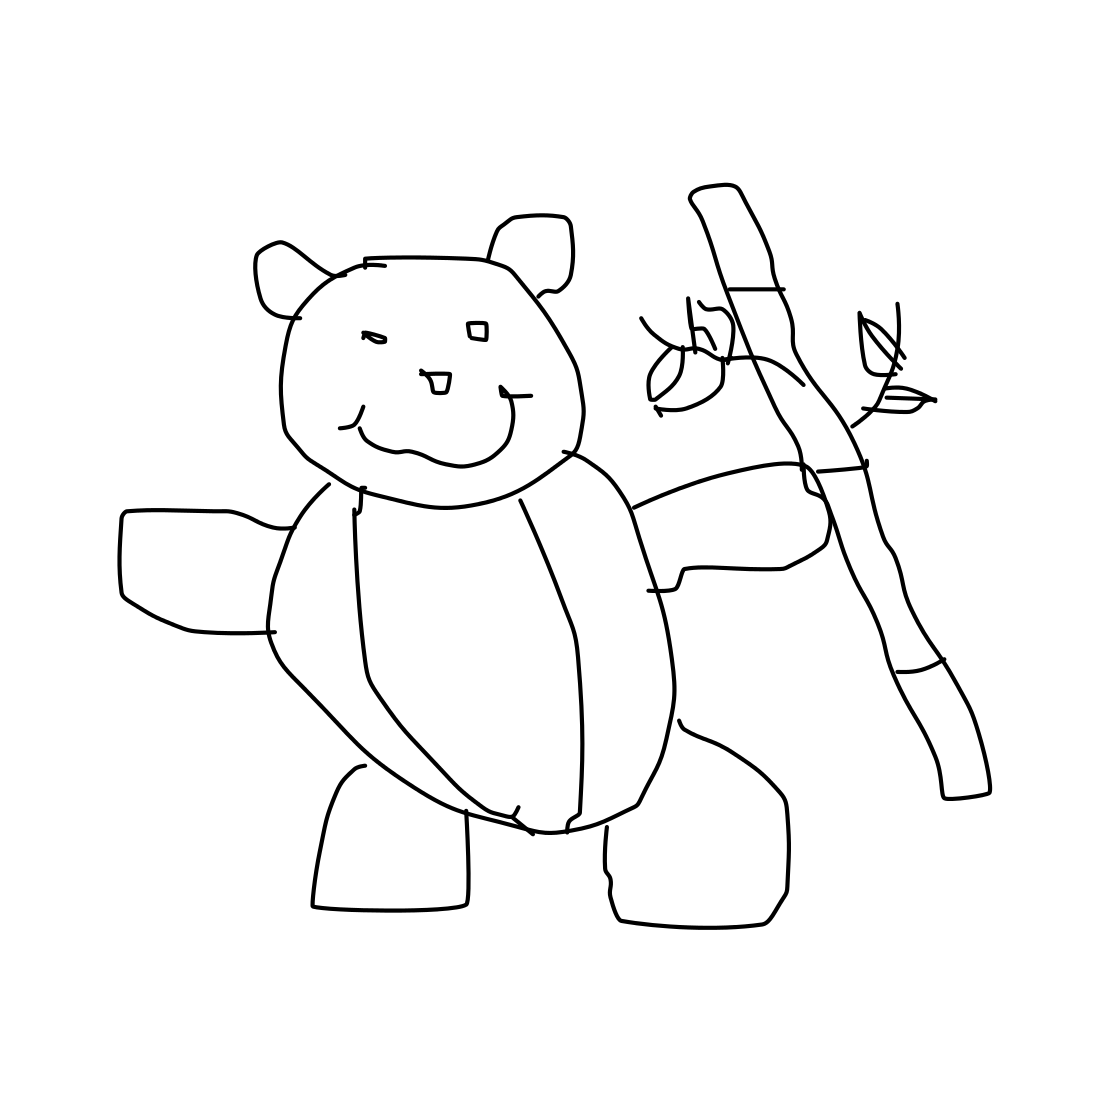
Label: panda